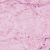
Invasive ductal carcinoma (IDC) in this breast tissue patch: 0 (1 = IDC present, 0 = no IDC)